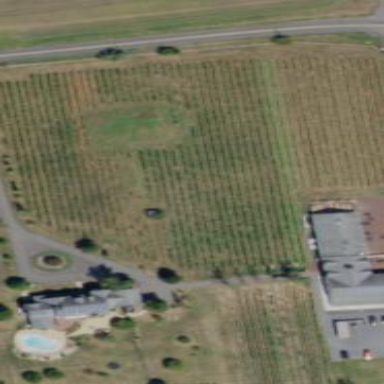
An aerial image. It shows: Vineyard with grape crops.